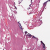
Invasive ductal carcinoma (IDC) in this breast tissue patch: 0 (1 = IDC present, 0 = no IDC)